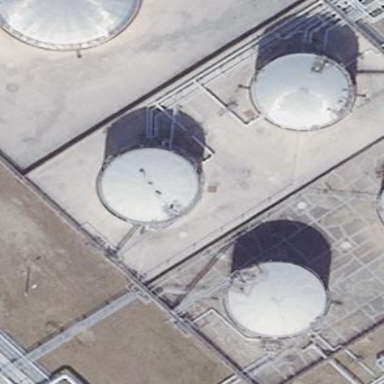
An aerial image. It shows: Storage tank that is man-made.